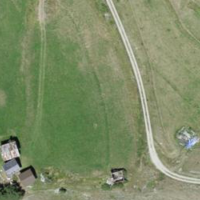
EUNIS habitat code: 24
Species observed at this site:
Astragalus cicer